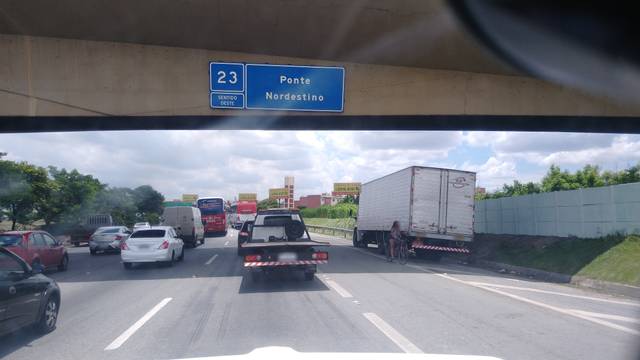
Region: Brazil
Coordinates: -23.506, -46.551